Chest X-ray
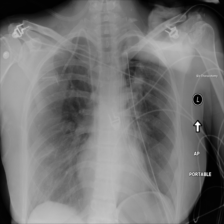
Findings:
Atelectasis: negative
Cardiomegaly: negative
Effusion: negative
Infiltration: negative
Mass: negative
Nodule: negative
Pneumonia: negative
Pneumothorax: negative
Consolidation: negative
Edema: negative
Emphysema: negative
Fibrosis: negative
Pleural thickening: negative
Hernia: negative